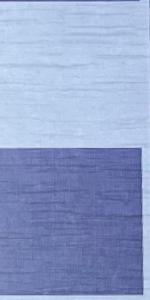
Label: Empty